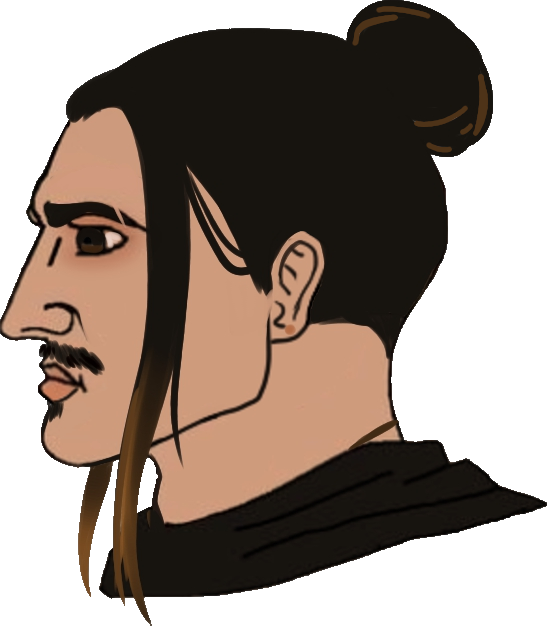
Label: 4_Yes_Chad